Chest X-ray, PA view. Patient: 65 years old, sex M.
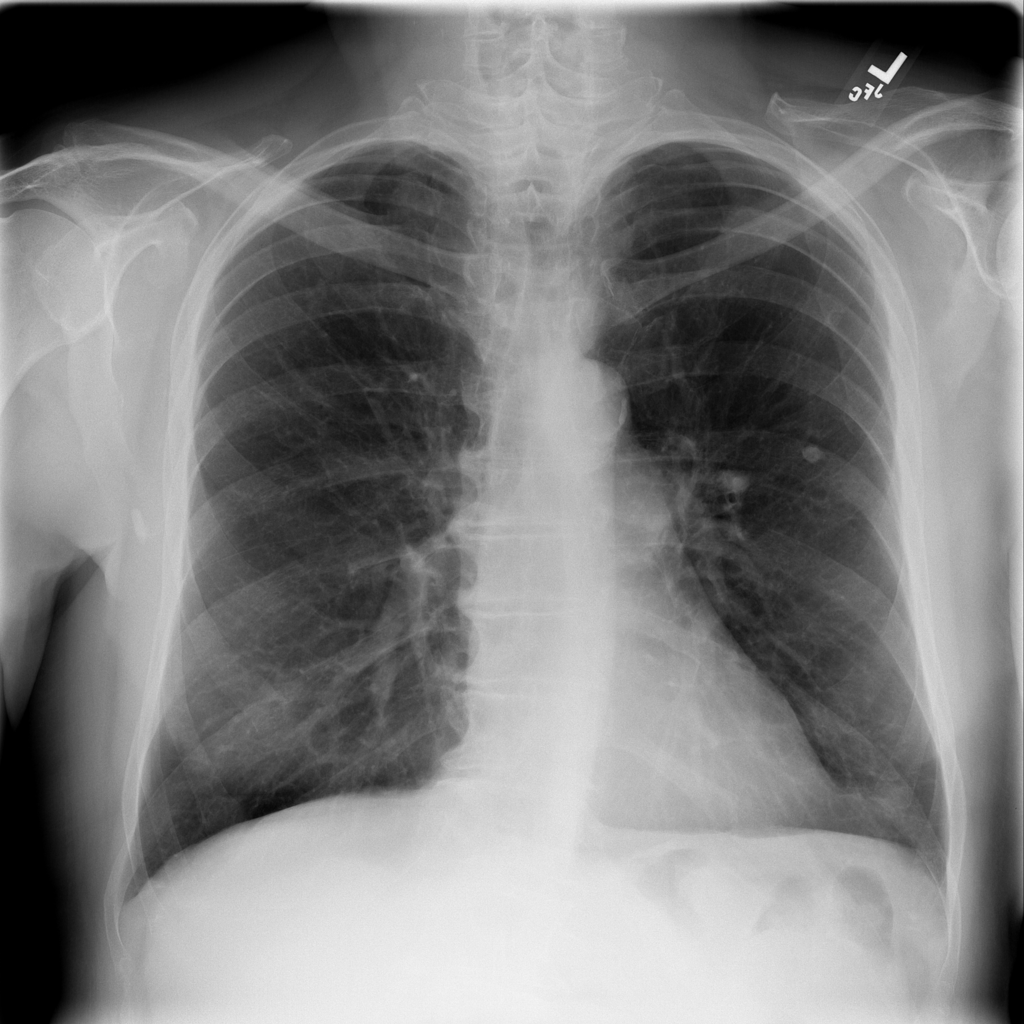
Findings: Fibrosis, Pleural_Thickening